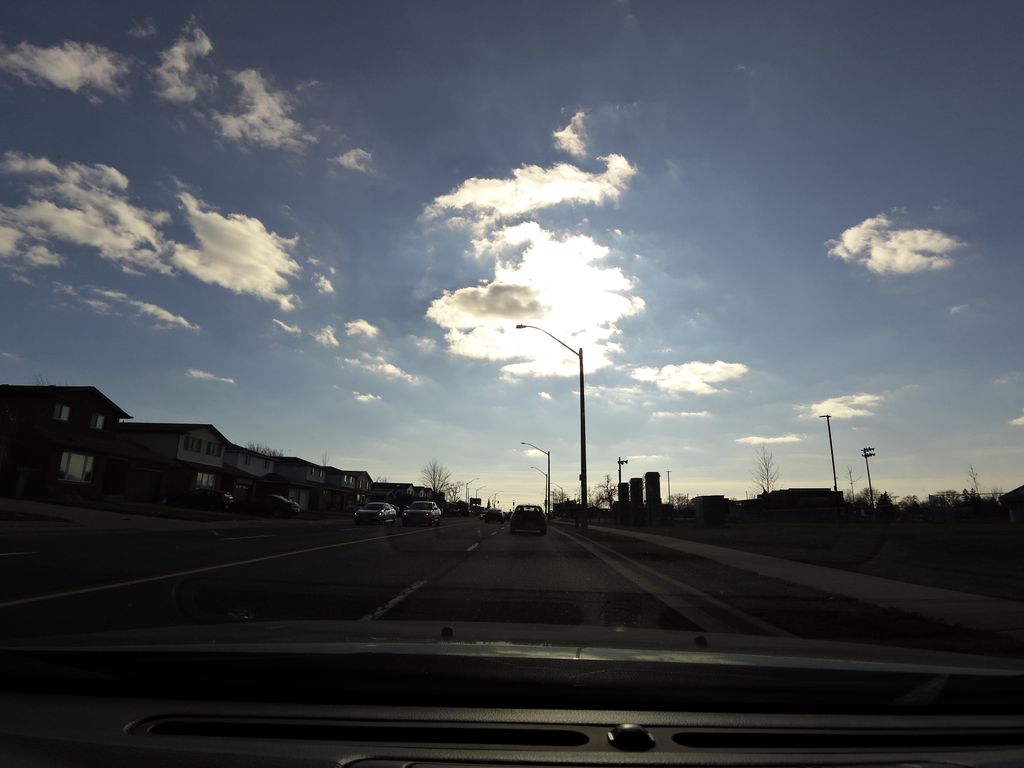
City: hamilton